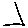
Label: triangle